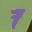
Label: 7